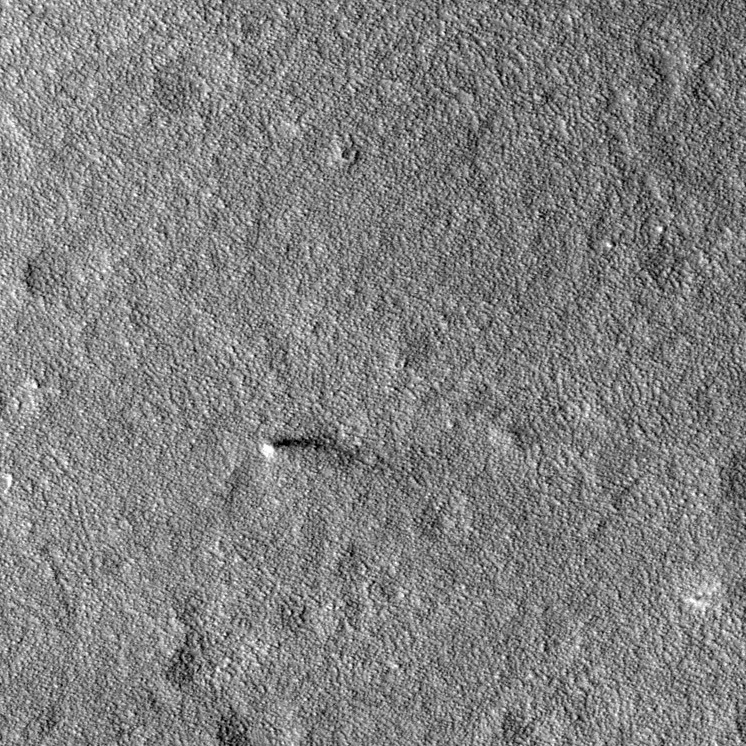
Label: dustdevil